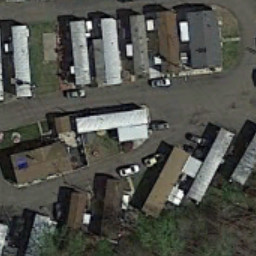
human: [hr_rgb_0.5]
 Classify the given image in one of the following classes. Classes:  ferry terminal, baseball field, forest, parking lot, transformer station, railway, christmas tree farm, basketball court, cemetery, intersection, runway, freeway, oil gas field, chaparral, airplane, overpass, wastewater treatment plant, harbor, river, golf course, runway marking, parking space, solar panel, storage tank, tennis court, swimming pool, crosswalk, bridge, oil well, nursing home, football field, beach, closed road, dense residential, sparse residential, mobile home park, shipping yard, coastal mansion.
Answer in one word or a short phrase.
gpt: mobile home park